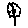
Label: flower